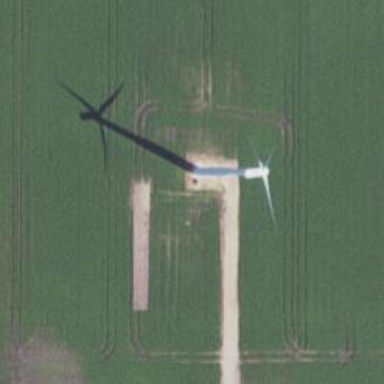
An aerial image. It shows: Wind turbine power generator.